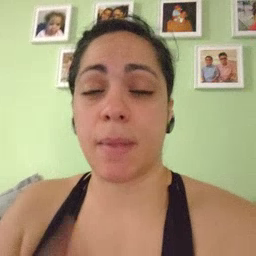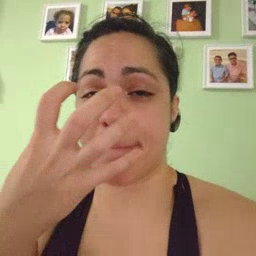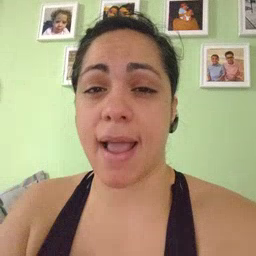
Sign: mad